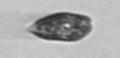
Label: Euglena